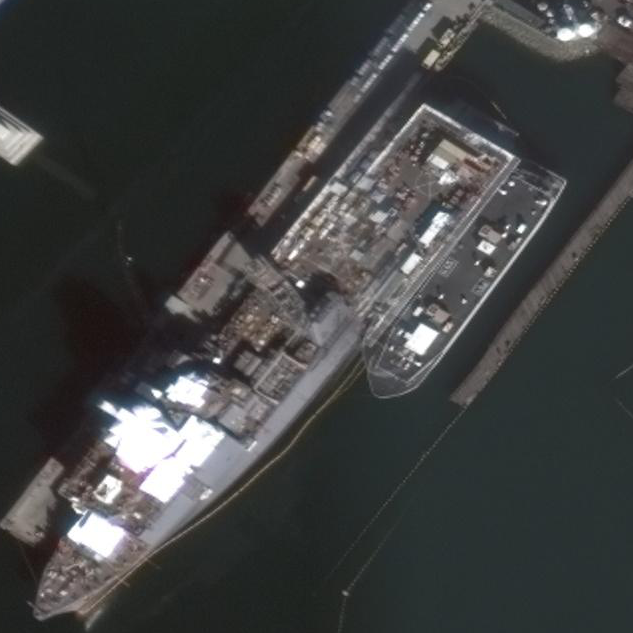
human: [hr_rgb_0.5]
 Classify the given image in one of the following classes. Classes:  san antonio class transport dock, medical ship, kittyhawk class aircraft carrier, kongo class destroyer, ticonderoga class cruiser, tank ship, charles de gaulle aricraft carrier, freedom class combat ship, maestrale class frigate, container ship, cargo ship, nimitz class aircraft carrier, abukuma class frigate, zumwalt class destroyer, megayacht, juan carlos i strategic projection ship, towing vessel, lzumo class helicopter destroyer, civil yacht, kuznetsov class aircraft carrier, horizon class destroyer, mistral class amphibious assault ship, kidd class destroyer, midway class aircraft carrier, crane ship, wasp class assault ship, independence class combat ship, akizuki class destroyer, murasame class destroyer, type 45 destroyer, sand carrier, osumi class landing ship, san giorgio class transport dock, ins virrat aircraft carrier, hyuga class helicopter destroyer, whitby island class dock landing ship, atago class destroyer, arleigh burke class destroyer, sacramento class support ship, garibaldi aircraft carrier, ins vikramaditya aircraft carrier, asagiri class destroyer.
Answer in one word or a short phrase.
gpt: Whitby Island class dock landing ship